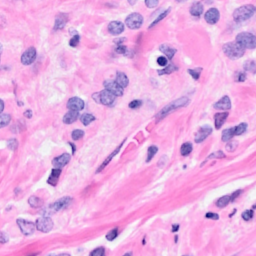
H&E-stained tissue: Breast